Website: crate-barrel
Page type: stored-credit-cards
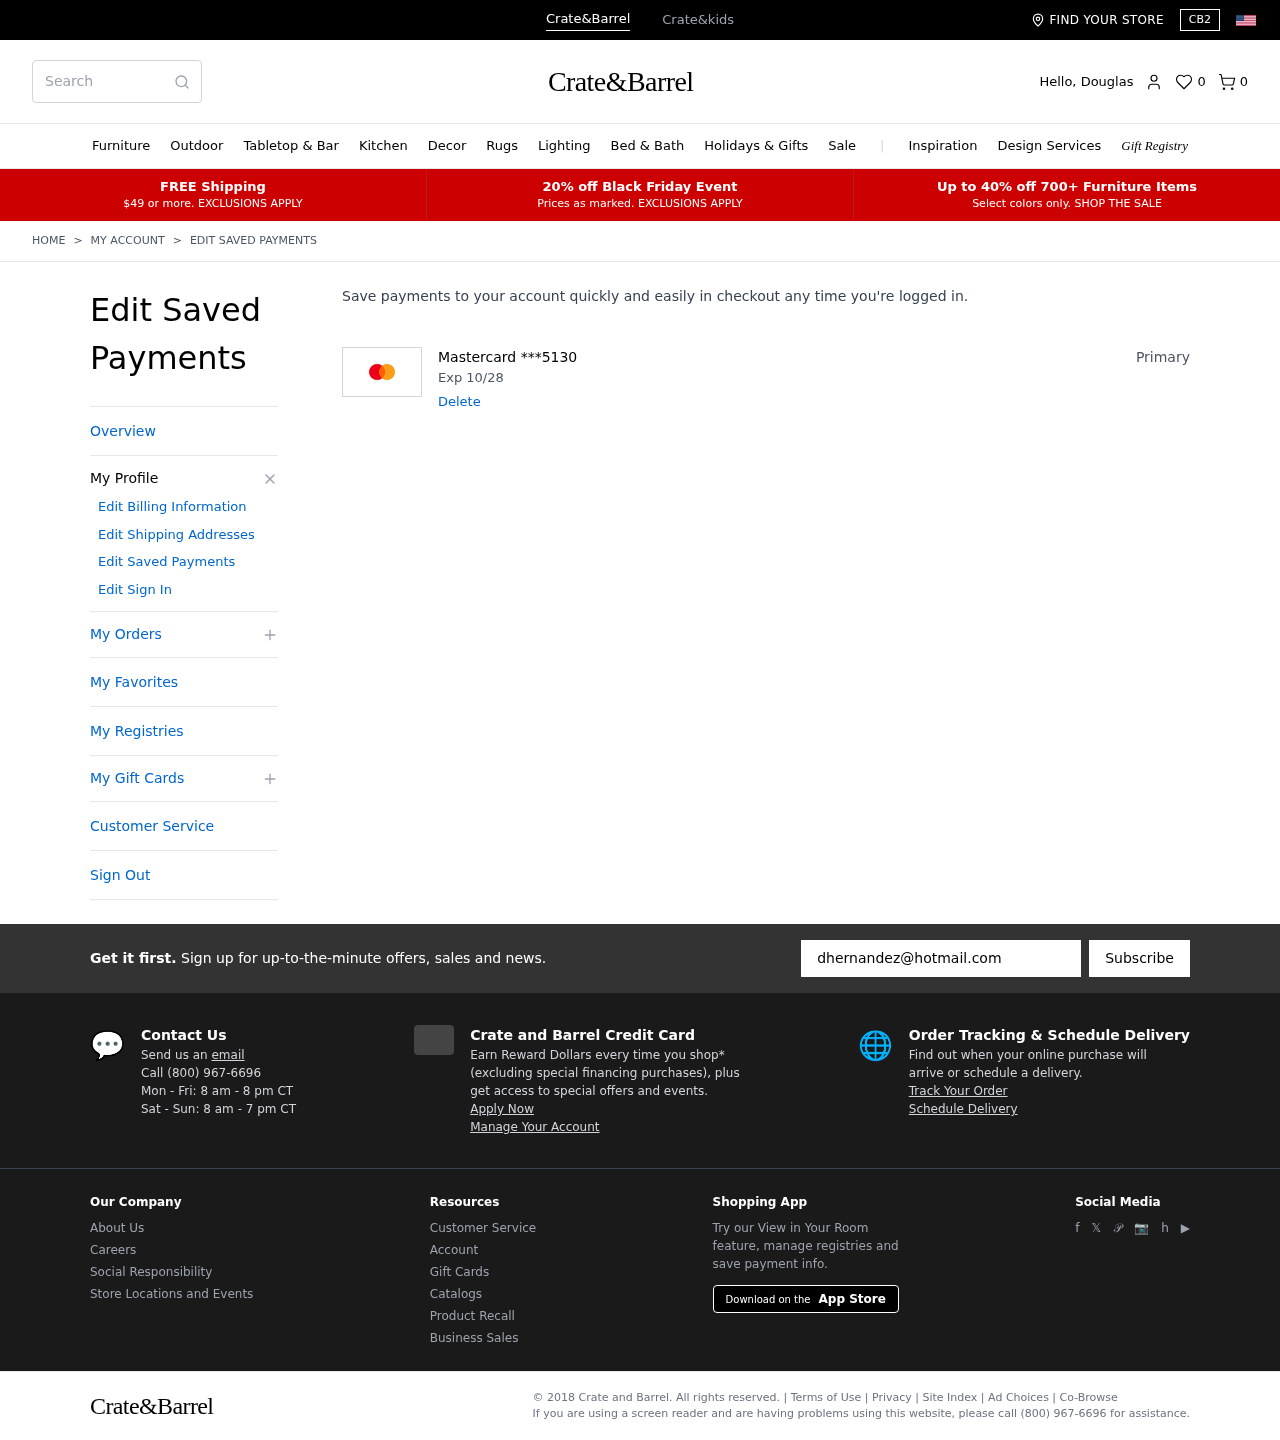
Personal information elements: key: PII_CARD_EXPIRY
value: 10/28
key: PII_CARD_LAST4
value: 5130
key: PII_CARD_TYPE
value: Mastercard
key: PII_FIRSTNAME
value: Douglas
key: PII_EMAIL
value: dhernandez@hotmail.com
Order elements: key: ORDER_NUM_ITEMS
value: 0
Search elements: key: HEADER_SEARCH
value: Search
Other elements: key: FAVORITES_COUNT
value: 0